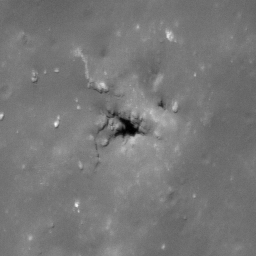
Pit: Copernicus 7
Host crater: Copernicus
Host type: impact_melt
Lunar coordinates: latitude 10.076, longitude 340.027